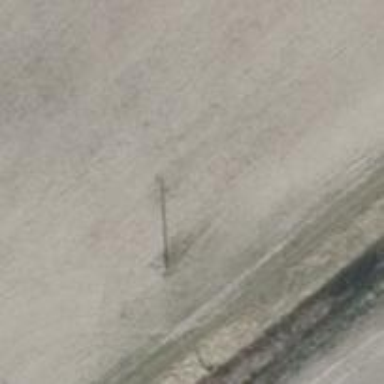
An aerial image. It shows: Power pole.